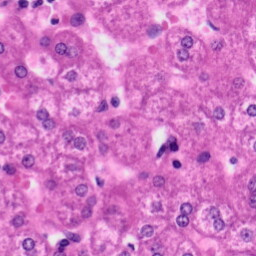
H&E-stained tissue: Liver